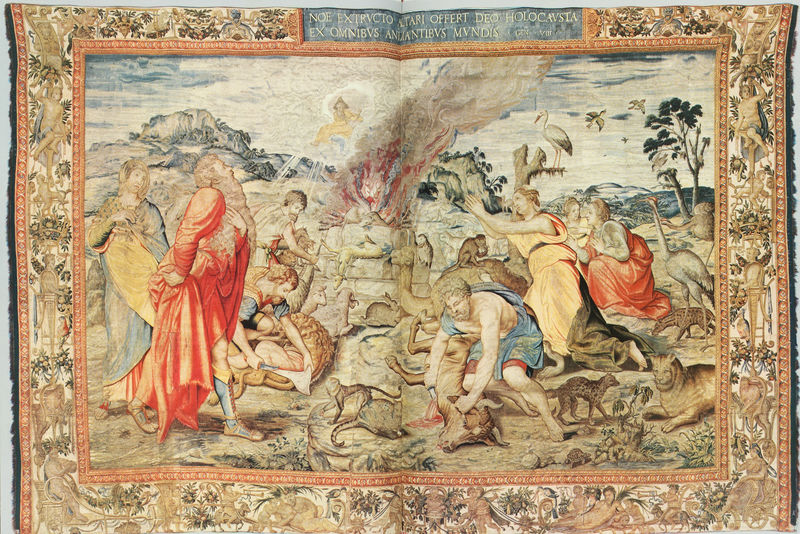
Titel: Die Tapisierien Sigismund Augustus(Zyklus des AT): Noahs Opfer
Institution: Wawelschloss, Krakau, Polen
Schlagwörter: baum, berg, blau, felsen, feuer, gott, himmel, mann, frauen, menschen, bunt, frau, männer, rot, tiere, tuch, malerei, teppich, bibel, rahmen, bild, hügel, rauch, gewand, stickerei, stoff, affe, hase, farbig, schrift, berge, gebirge, rind, schlacht, tapete, wandteppich, lamm, schaf, himmeö, jagd, altar, götter, erscheinung, löwe, opfer, opferung, textil, lämmer, stier, wandbehang, affen, kamel, latein, lateinisch, noah, storch, gottvater, schlachtung, tieropfer, holocaust, opfertiere